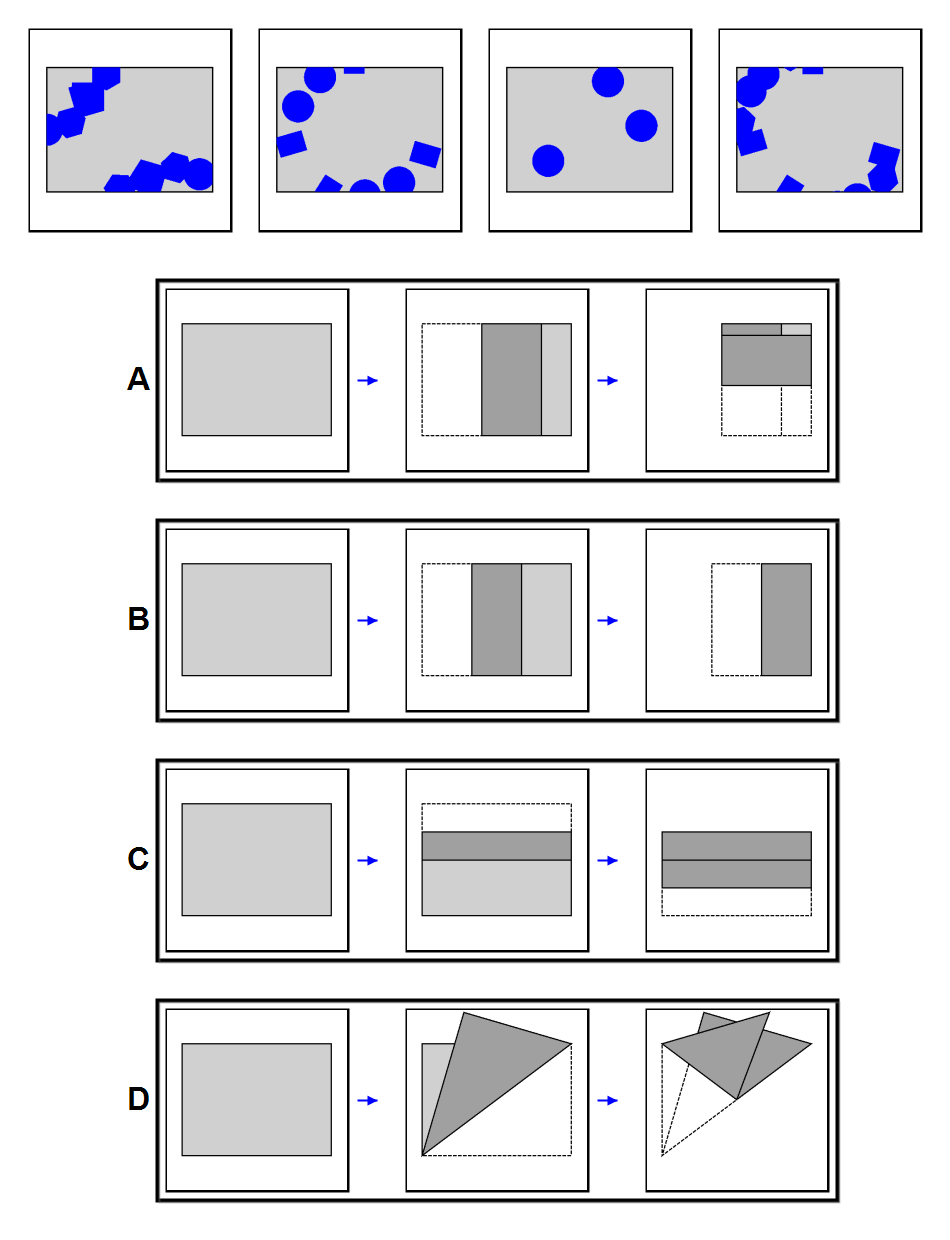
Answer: D